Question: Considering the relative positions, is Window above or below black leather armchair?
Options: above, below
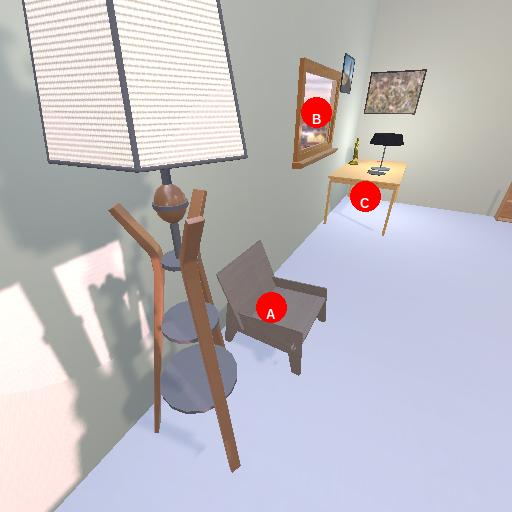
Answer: above